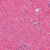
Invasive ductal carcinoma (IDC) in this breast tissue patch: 0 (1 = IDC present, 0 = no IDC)